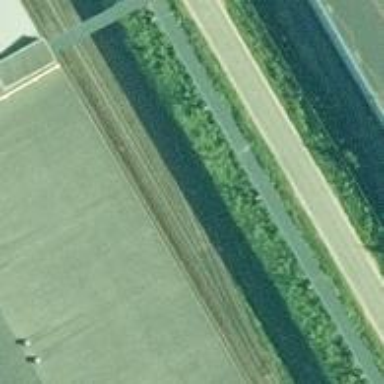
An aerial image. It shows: Railway yard.